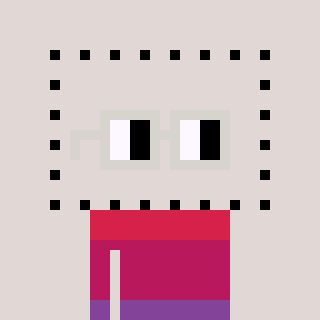
a pixel art character with square light gray glasses, a void-shaped head and a red-colored body on a warm background